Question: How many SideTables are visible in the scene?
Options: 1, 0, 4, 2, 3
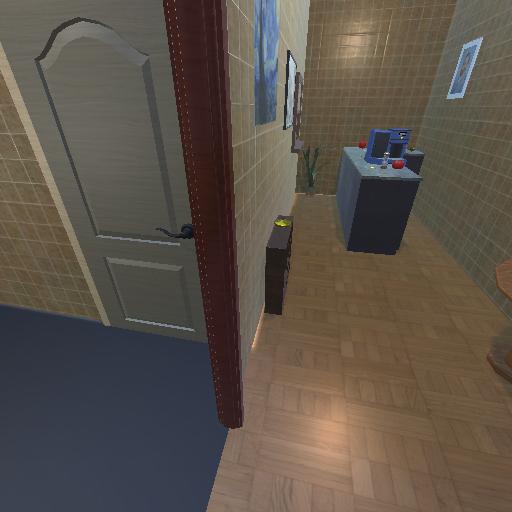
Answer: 1